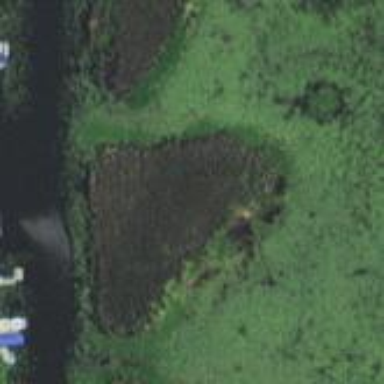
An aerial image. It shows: Islet in wetland area.